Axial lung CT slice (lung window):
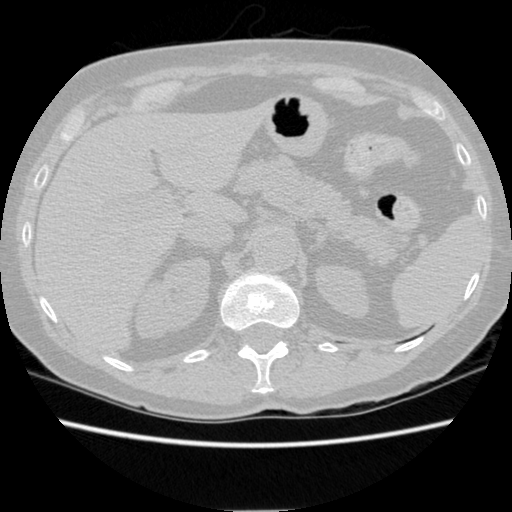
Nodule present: no